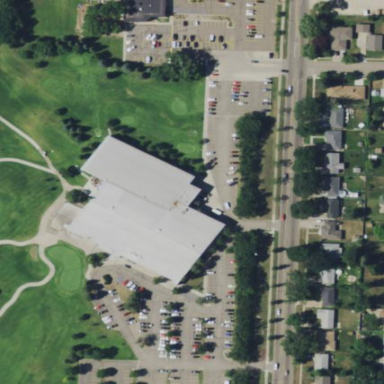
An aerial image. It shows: Civic building located in sports center.